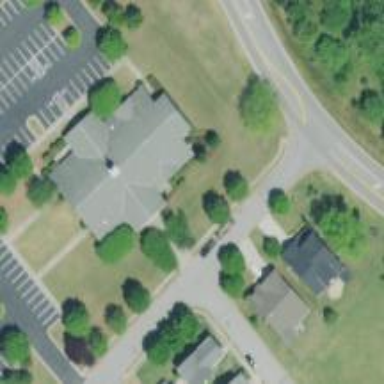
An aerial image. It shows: Church which is place of worship.